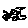
Label: fish